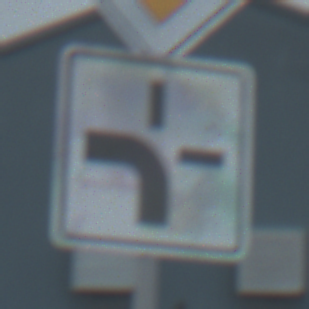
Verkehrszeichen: VerlaufVorfahrtsstrasse1
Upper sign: Vorfahrtsstrasse
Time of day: Midday
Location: Outdoor (Suburban)
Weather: Overcast
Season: NotSpecified
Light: Natural